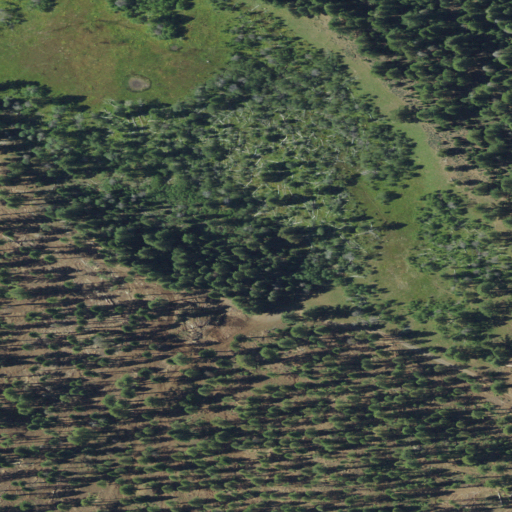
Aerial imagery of plain(s) in California named Cottonwood Flat containing evergreen forest, woody wetlands, and herbaceous wetlands